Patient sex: F
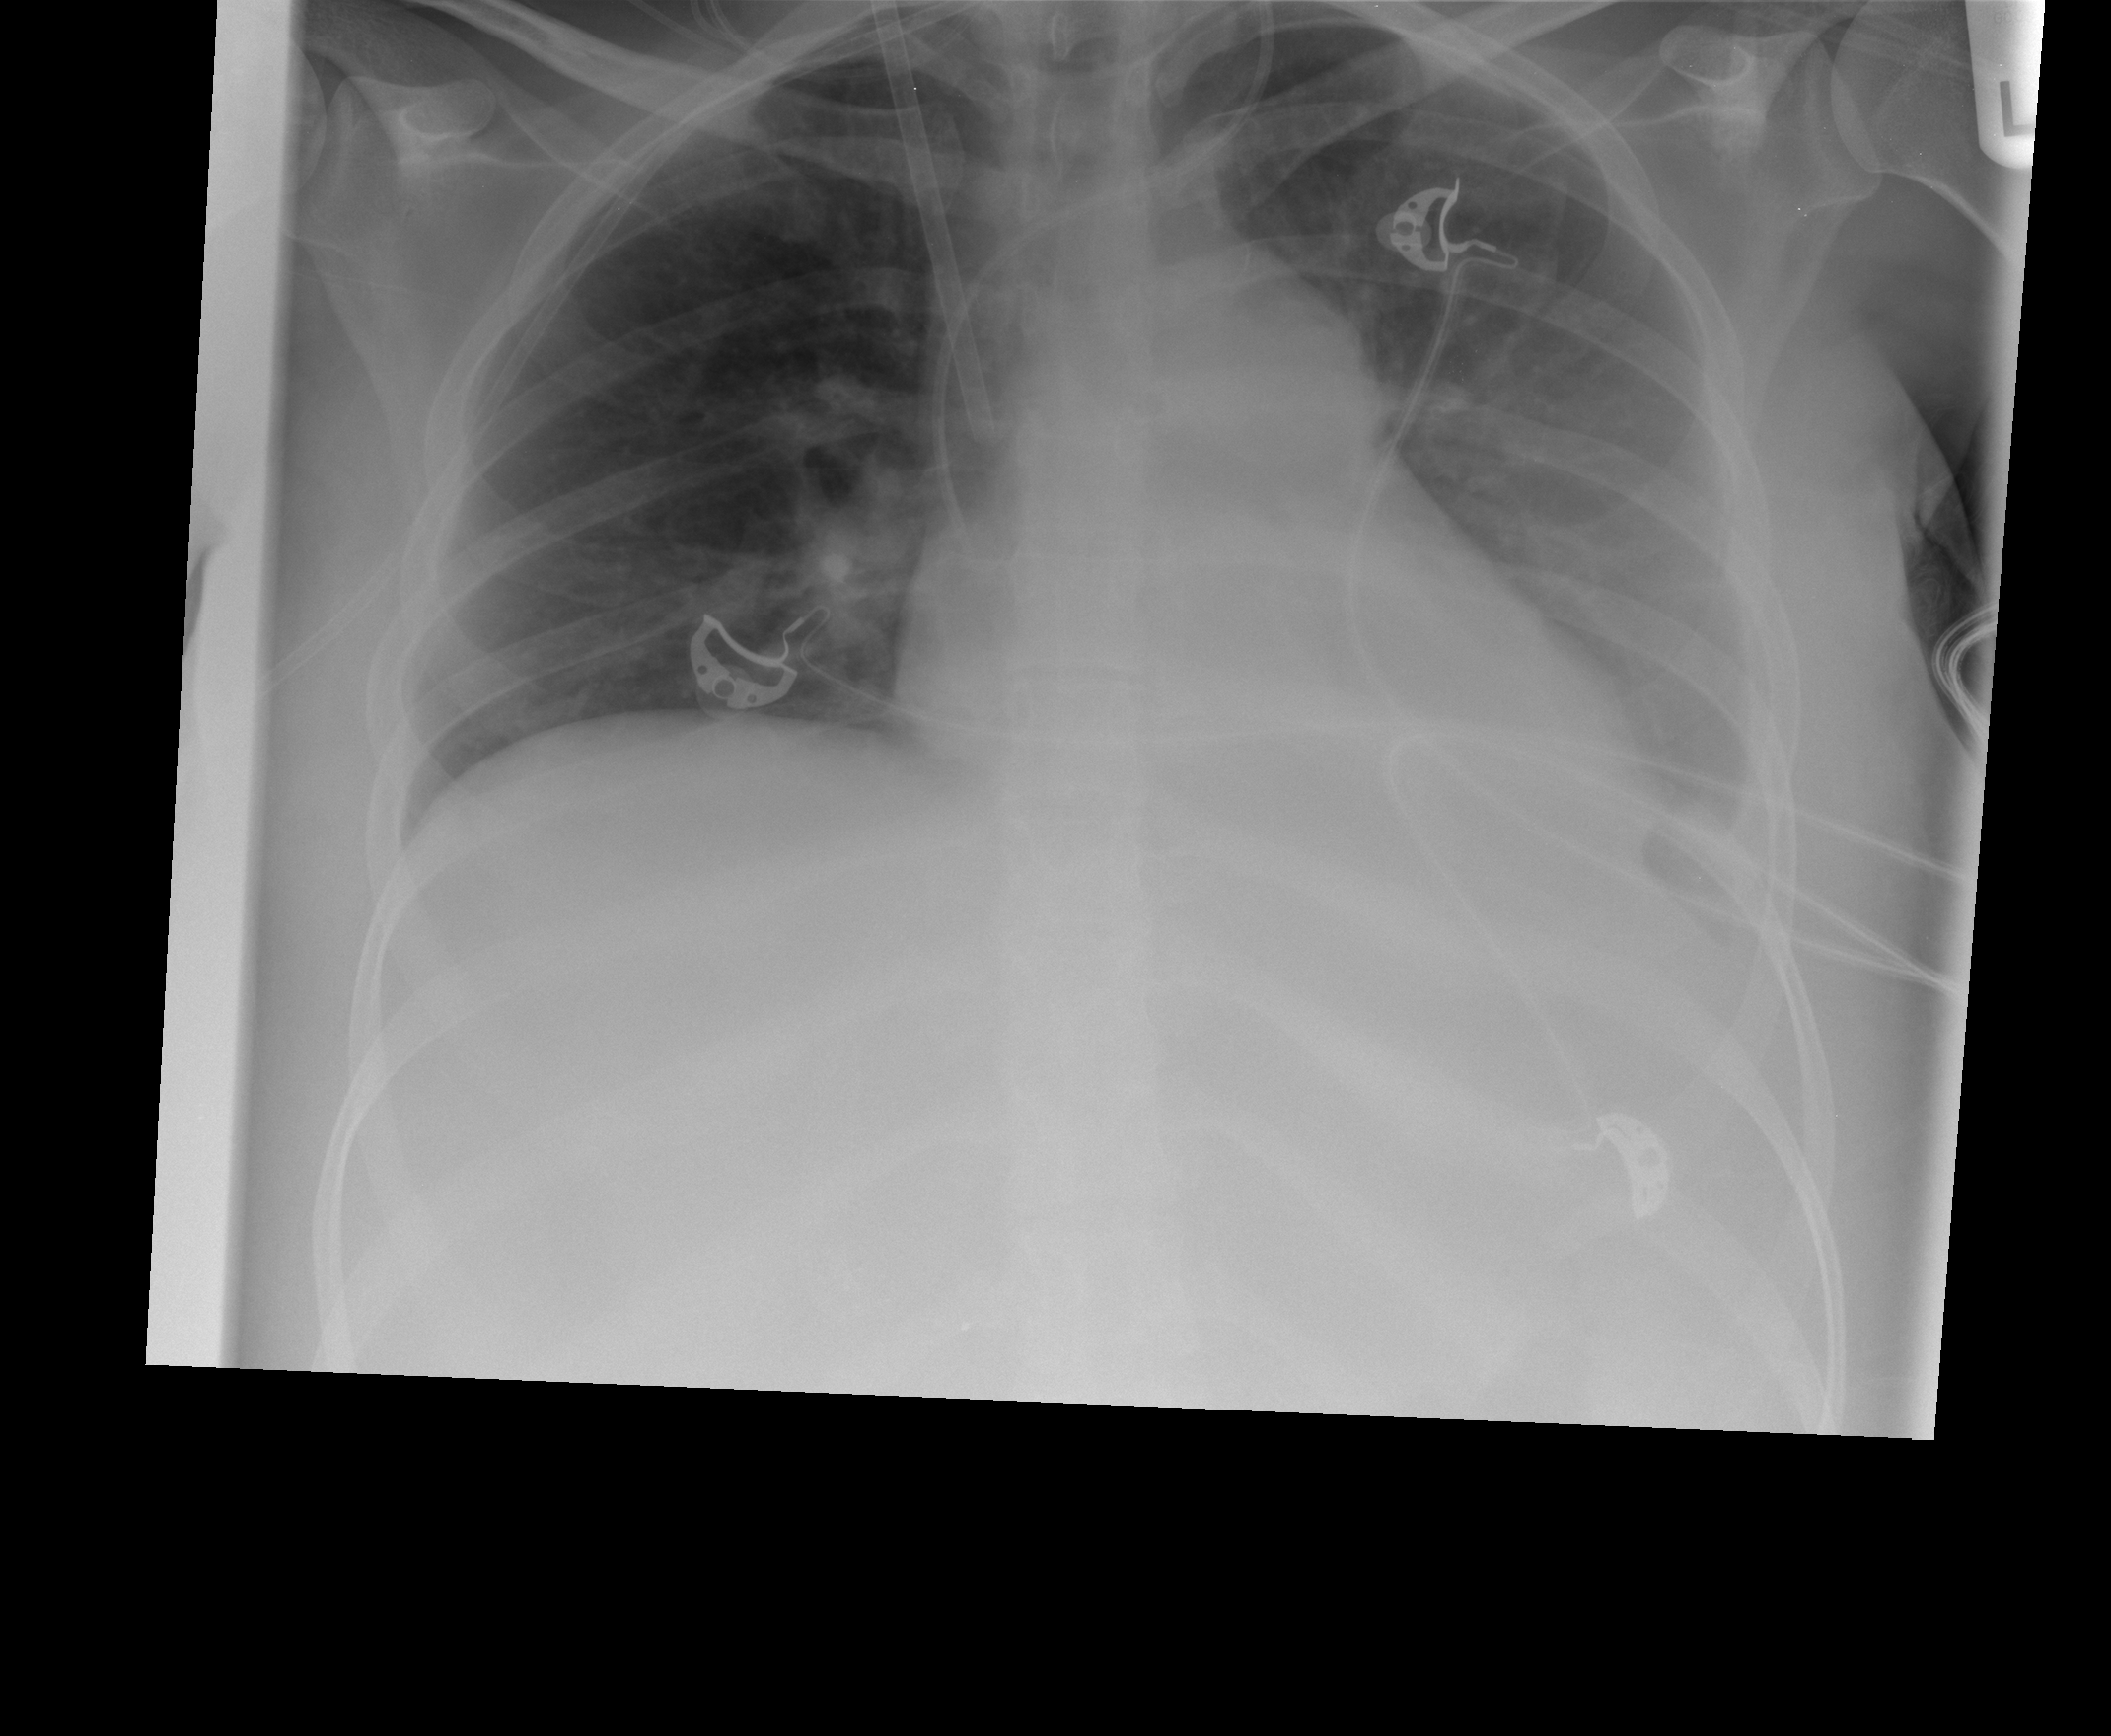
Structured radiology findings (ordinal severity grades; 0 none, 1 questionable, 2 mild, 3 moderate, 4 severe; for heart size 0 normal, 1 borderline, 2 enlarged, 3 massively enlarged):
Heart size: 0
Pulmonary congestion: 2
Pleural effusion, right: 0
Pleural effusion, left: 2
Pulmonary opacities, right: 0
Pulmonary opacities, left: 2
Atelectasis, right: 0
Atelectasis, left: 2